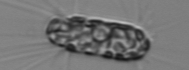
Label: Corethron_hystrix